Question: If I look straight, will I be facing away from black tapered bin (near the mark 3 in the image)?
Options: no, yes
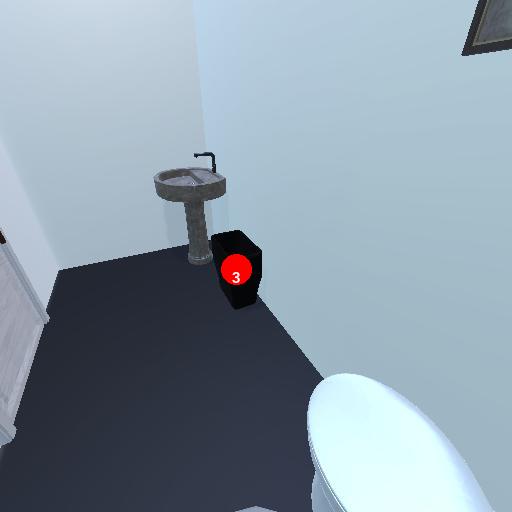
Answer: no